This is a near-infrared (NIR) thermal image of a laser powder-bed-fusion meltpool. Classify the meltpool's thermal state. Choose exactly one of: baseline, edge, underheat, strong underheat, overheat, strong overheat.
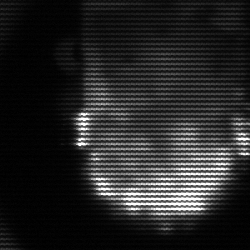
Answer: baseline